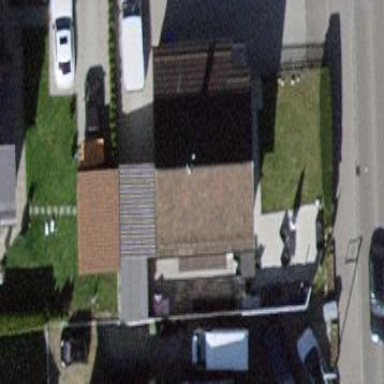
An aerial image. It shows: Building with pitched roof.